Field crop: maize
Growth stage: 2
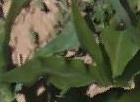
Species: maize